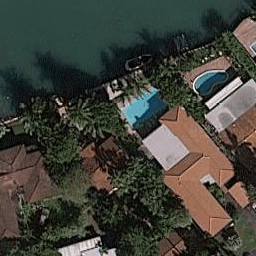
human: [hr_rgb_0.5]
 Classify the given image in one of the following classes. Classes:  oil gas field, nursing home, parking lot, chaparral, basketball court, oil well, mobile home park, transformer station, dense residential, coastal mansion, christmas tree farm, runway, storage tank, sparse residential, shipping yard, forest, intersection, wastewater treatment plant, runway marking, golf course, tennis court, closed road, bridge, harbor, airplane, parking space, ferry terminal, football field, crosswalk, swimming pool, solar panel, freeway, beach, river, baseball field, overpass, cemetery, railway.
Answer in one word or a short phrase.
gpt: coastal mansion